Aerial crown-view tile of a tropical tree (Barro Colorado Island, Panama), acquired 20250818:
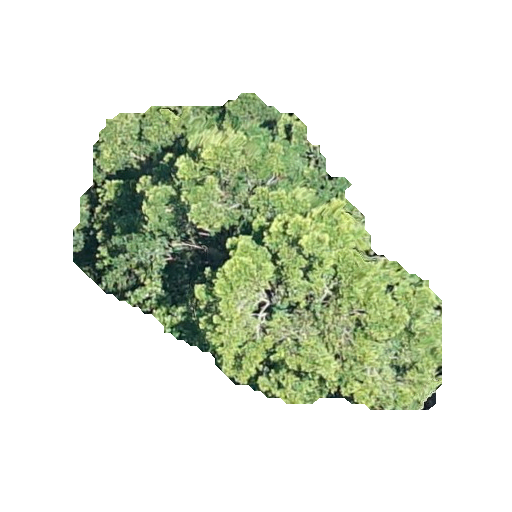
Species: Terminalia amazonia
GBIF accepted scientific name: Terminalia amazonica
Crown area: 108.28 m²